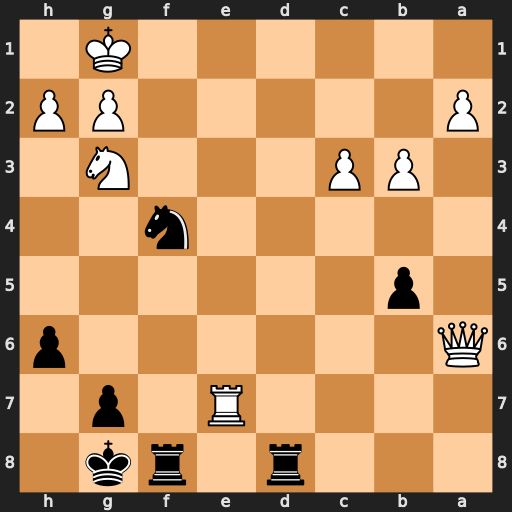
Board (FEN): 3r1rk1/4R1p1/Q6p/1p6/5n2/1PP3N1/P5PP/6K1
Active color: b
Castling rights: -
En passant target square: -
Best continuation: Ne2+ Rxe2 Rd1+ Re1 Rxe1+ Nf1 Rexf1#